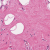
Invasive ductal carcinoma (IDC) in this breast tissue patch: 0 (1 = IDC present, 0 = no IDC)